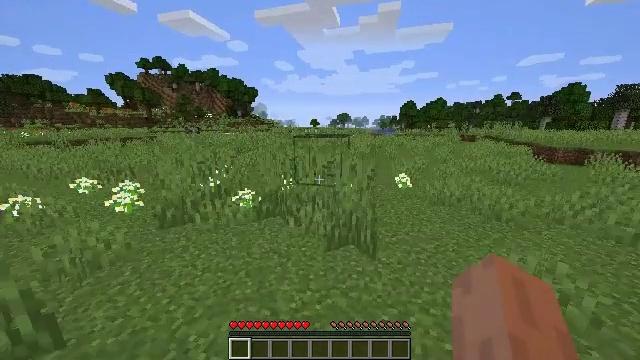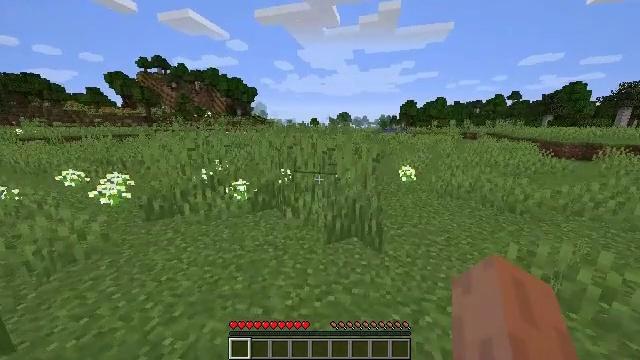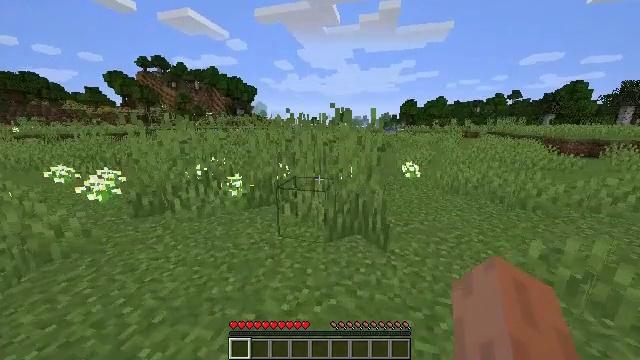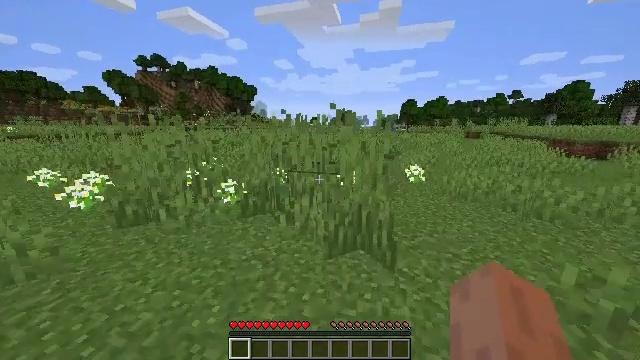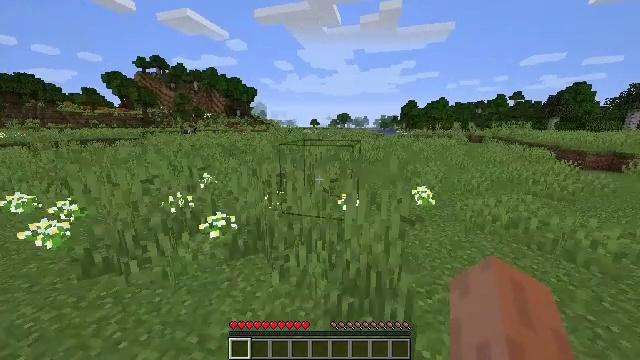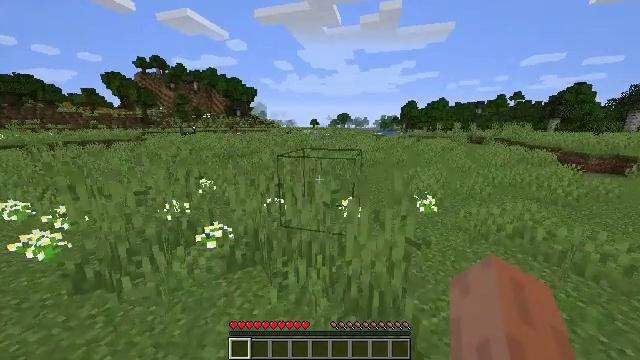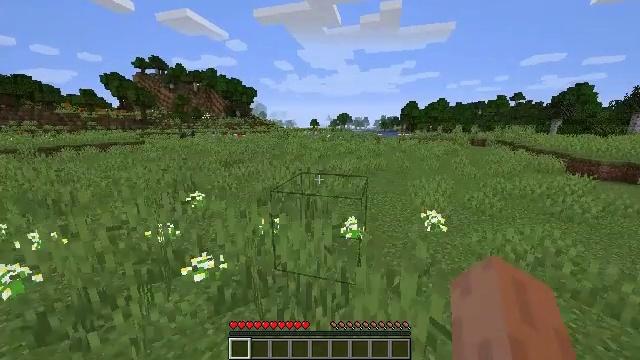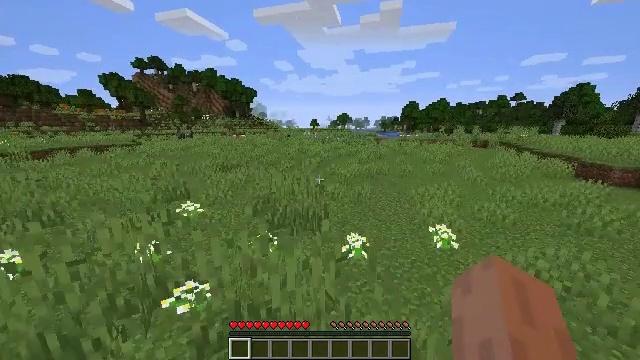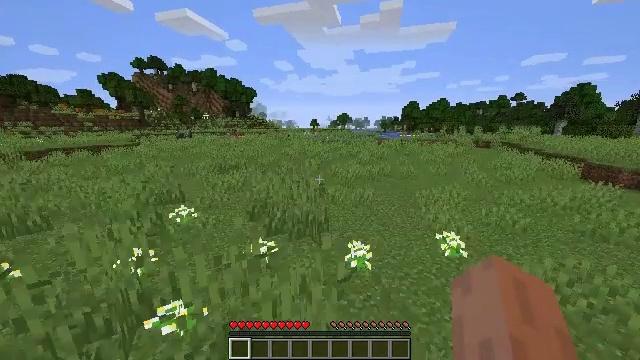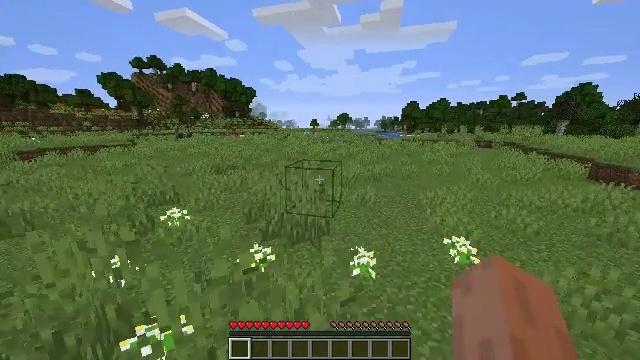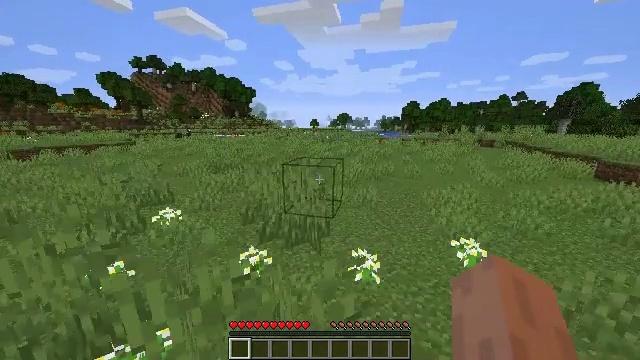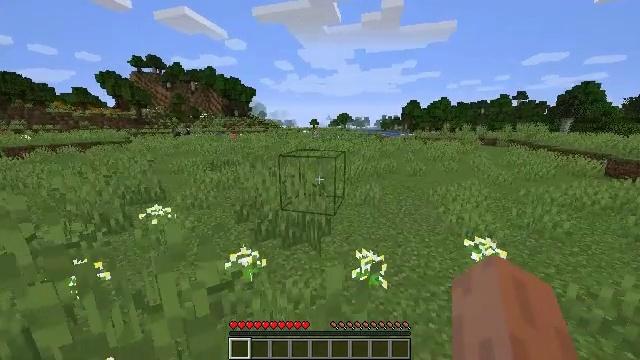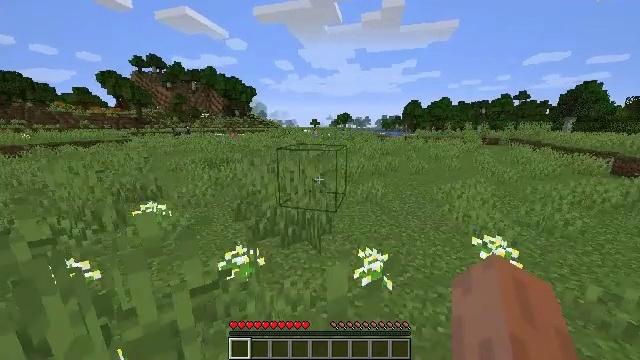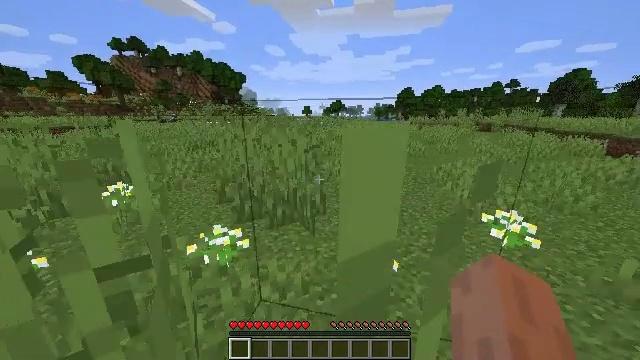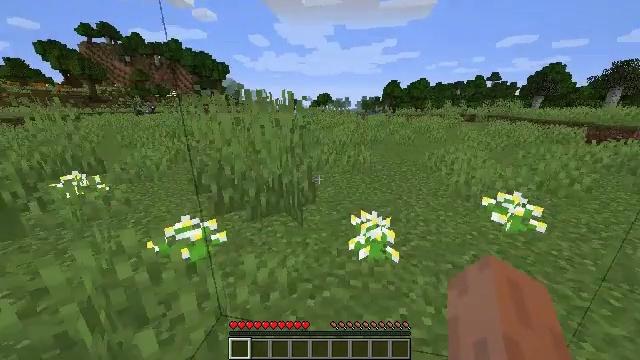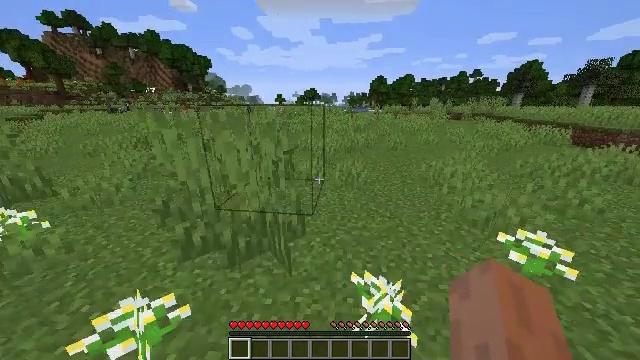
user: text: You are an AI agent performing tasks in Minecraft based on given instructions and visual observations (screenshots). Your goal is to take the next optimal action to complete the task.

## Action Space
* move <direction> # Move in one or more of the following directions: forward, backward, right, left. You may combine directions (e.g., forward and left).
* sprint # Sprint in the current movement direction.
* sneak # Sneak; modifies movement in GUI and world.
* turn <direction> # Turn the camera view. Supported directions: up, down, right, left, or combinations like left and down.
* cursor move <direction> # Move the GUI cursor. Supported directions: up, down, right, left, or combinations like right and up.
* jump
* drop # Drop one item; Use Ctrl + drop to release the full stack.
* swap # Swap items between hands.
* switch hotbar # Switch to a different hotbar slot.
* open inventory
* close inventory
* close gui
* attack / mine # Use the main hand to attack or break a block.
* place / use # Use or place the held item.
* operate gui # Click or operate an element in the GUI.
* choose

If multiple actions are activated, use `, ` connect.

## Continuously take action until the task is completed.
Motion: motion action
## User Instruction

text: Hunt the skeleton.
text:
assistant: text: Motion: move forward, jump
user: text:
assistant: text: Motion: move forward, jump
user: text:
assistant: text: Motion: move forward, jump
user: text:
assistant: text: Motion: move forward, jump
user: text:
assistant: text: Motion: move forward, jump
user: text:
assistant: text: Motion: move forward, jump
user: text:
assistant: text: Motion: move forward, jump
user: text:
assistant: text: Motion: move forward, jump
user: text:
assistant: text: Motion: move forward, sprint, jump
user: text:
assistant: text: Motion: move forward, sprint, jump
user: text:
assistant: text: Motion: move forward, sprint, jump
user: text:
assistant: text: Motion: move forward, sprint, jump
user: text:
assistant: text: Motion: move forward, sprint, turn right and down, jump
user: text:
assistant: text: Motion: move forward, sprint, turn right and down, jump
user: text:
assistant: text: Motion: move forward, sprint, turn right and down, jump
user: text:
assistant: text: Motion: move forward, sprint, turn right, jump
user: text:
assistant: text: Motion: move forward, sprint, jump
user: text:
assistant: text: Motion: move forward, sprint, turn right, jump
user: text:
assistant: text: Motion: move forward, sprint, jump
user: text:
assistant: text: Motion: move forward, sprint, jump
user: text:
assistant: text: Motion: move forward, sprint, jump
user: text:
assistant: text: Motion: move forward, sprint, jump
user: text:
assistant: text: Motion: move forward, sprint, jump
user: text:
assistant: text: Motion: move forward, sprint, jump
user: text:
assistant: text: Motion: move forward, sprint, jump
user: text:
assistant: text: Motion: move forward, sprint, jump
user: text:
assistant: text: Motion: move forward, sprint, turn right, jump
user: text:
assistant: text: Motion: move forward, sprint, turn right, jump
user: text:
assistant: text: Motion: move forward, sprint, turn right, jump
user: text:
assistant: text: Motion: move forward, sprint, jump